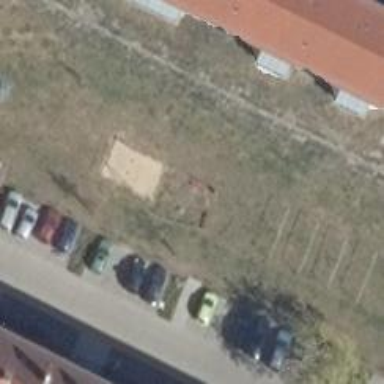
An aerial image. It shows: Playground featuring swings.